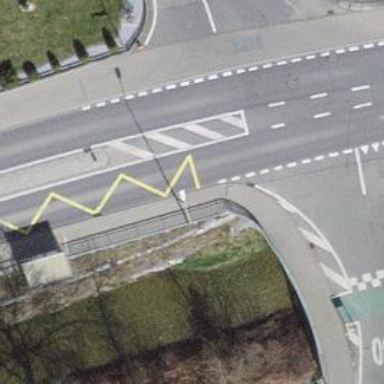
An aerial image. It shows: Tertiary road with separate sidewalks on both sides.